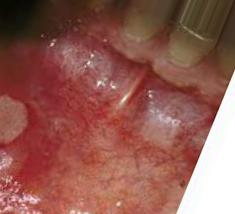
Condition: Mouth Ulcer